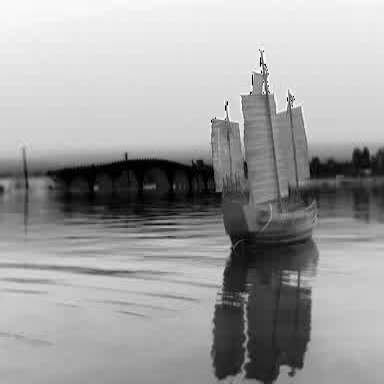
There is a sailboat in the infrared image.